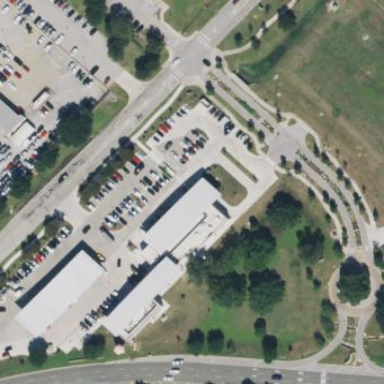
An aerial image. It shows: Parking area with asphalt surface.